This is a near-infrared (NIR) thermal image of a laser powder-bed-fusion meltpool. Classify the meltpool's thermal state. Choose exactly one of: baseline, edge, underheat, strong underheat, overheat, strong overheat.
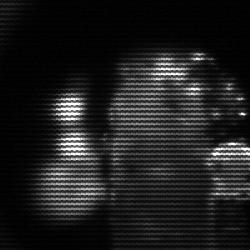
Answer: strong underheat